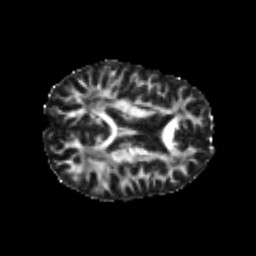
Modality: FA
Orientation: axial
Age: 26
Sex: male
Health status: healthy
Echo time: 0.074 s